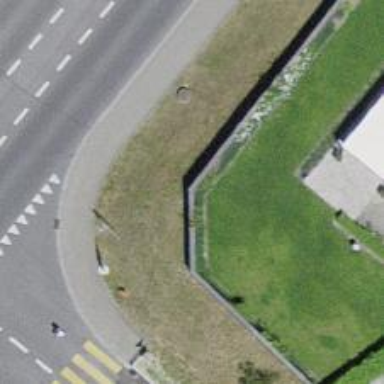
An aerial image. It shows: Wall barrier.